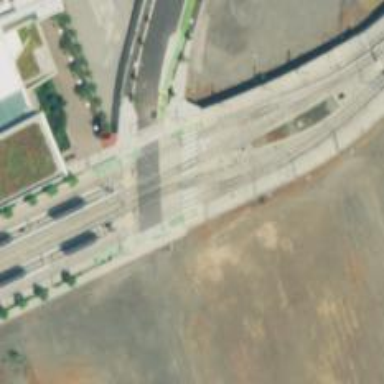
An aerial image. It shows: Tram crossing on the railway.